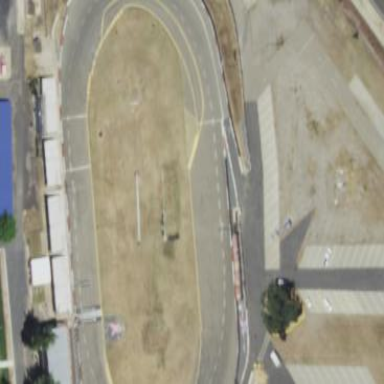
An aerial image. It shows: Raceway for motor sports.